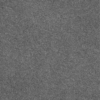
Label: dusty